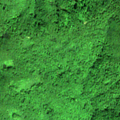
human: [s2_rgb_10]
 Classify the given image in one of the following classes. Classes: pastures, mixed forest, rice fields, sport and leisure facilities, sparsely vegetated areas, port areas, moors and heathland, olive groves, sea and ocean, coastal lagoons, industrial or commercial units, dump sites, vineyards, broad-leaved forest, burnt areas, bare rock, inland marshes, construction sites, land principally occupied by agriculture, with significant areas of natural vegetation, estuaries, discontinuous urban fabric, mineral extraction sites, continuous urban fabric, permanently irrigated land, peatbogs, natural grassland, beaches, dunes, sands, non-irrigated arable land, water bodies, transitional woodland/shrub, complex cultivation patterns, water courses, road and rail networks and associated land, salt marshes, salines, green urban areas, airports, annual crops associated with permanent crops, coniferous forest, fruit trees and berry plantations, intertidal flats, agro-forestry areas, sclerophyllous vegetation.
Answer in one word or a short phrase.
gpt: broad-leaved forest